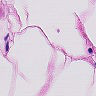
Metastatic tissue present: no